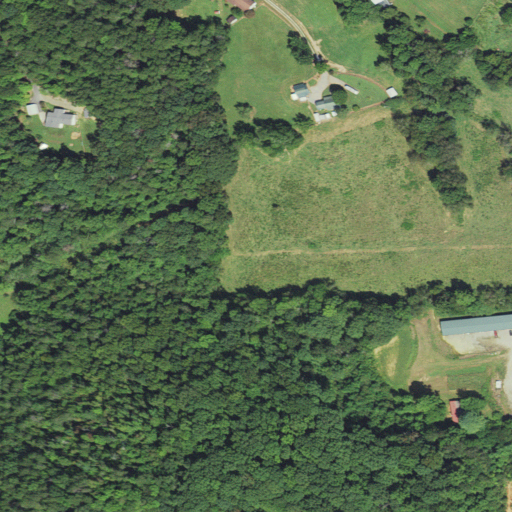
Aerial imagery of valley in North Carolina named Matheson Cove containing deciduous forest, pasture, mixed forest, open development, evergreen forest, shrub, low intensity development, and medium intensity development